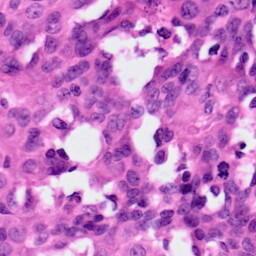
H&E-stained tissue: Ovarian